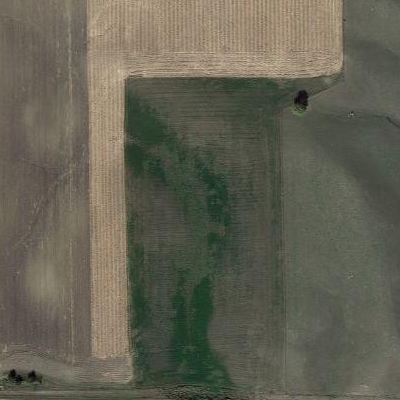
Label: Field